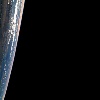
Label: space